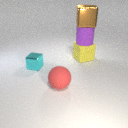
large yellow rubber cube behind large red rubber sphere